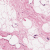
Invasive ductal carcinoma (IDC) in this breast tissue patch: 0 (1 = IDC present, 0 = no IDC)